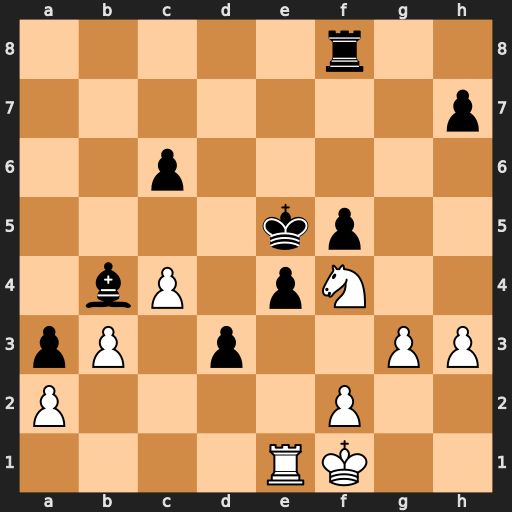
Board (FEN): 5r2/7p/2p5/4kp2/1bP1pN2/pP1p2PP/P4P2/4RK2
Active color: w
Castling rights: -
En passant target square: -
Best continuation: Nxd3+ Kd6 Nxb4